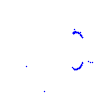
Particle: proton